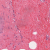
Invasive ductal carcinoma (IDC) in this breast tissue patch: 0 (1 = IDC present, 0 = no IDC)